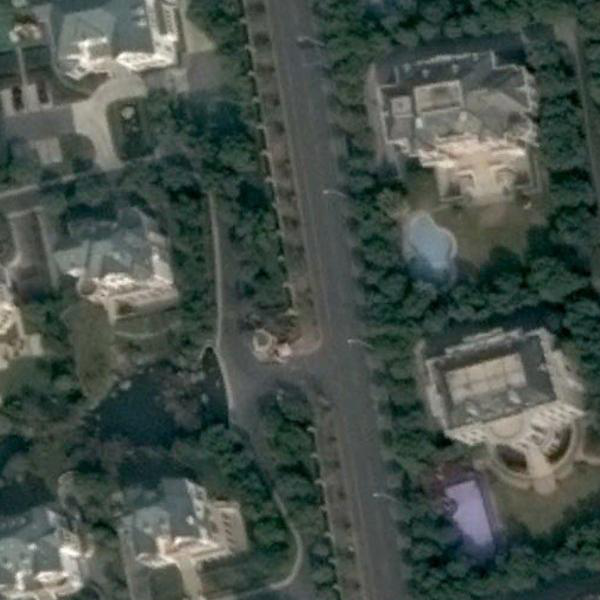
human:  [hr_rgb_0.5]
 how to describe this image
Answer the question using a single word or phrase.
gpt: medium residential